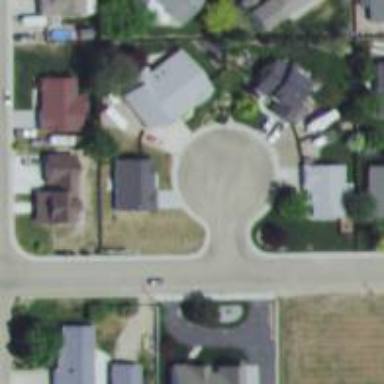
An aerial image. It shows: Residential road.